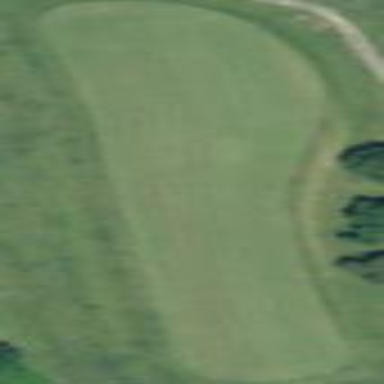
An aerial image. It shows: Scenic golf fairway.